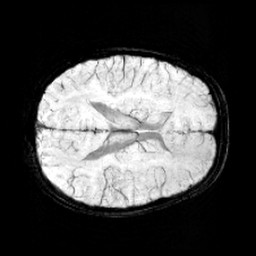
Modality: minIP
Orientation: axial
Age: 11
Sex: male
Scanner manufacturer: siemens
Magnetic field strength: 3 T
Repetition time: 0.027 s
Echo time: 0.02 s